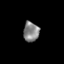
Tissue: skin
Cell type: Epithelial cells
Senescence score: 0.2403
Nuclear area (px): 305
Mean DAPI intensity: 133.498